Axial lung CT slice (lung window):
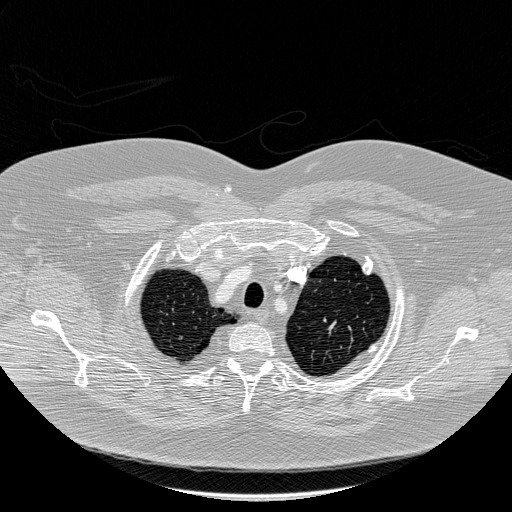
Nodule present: no